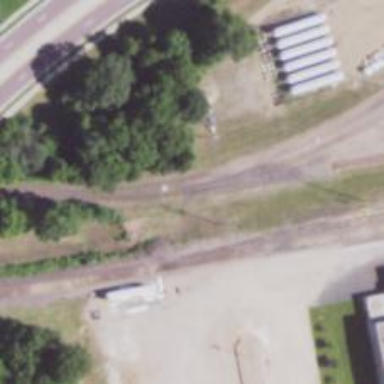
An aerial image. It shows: Railway siding for service.